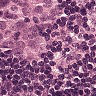
Metastatic tissue present: yes